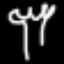
Label: fork